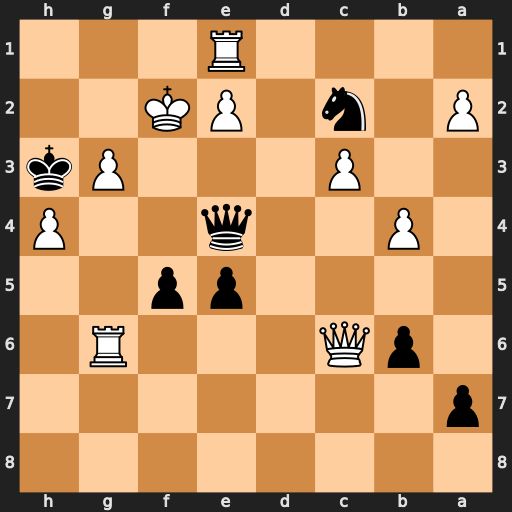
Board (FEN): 8/p7/1pQ3R1/4pp2/1P2q2P/2P3Pk/P1n1PK2/4R3
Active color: b
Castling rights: -
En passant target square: -
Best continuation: Qe3+ Kf1 e4 Qd6 Kh2 g4+ f4